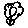
Label: flower